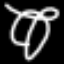
Label: squiggle